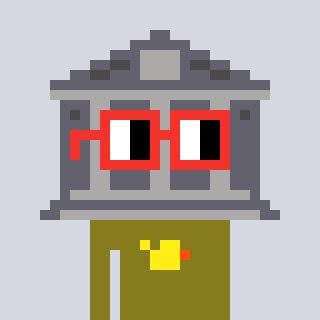
a pixel art character with square red glasses, a bank-shaped head and a gunk-colored body on a cool background